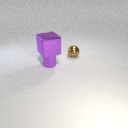
small brown metal sphere behind small purple metal cylinder